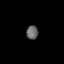
Tissue: lung
Cell type: Fibroblasts
Senescence score: 0.7038
Nuclear area (px): 156
Mean DAPI intensity: 102.615